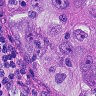
Metastatic tissue present: yes